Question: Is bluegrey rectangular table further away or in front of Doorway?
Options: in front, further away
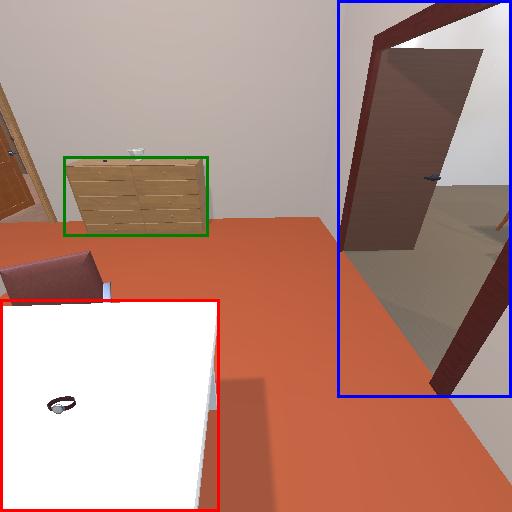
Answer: in front